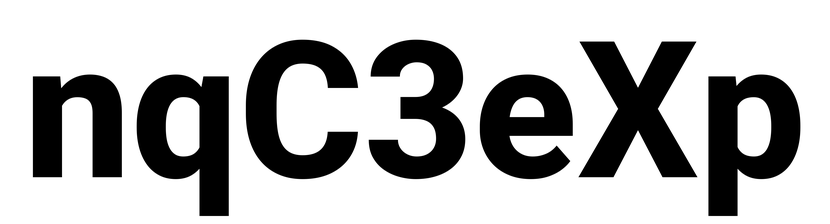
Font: Roboto_ExtraBold